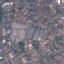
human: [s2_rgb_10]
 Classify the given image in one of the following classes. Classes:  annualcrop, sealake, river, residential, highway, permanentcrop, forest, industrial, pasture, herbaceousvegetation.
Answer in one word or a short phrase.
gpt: Residential